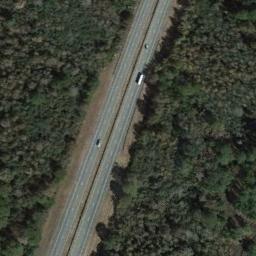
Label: freeway